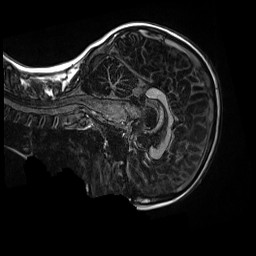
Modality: MP2RAGE
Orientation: sagittal
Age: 10
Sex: female
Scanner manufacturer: siemens
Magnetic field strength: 3 T
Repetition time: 4 s
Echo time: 0.00303 s